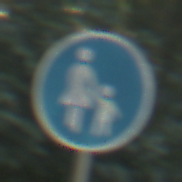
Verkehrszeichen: Gehweg
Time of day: MorningAfternoon
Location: Outdoor (Nature)
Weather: Clear
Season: NotSpecified
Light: Natural